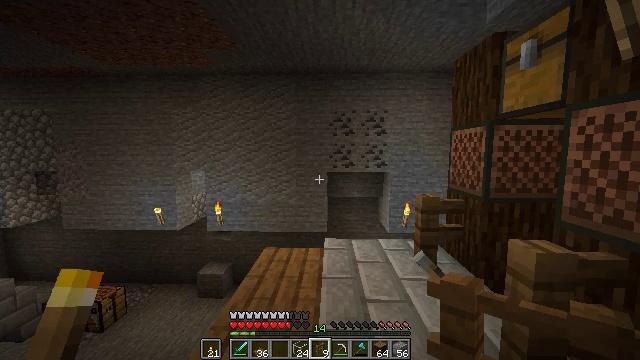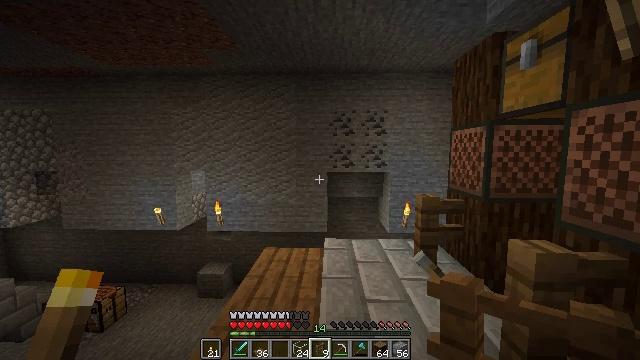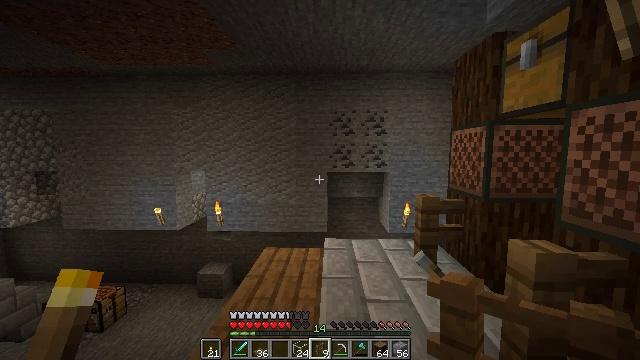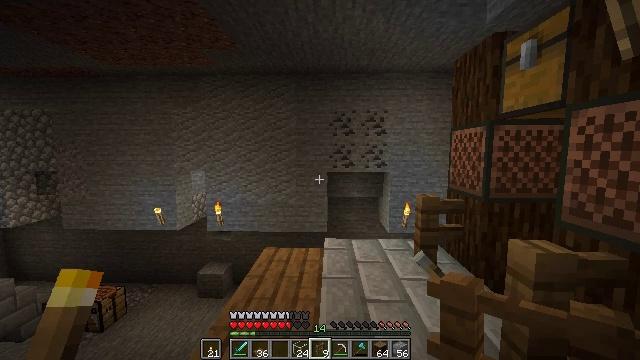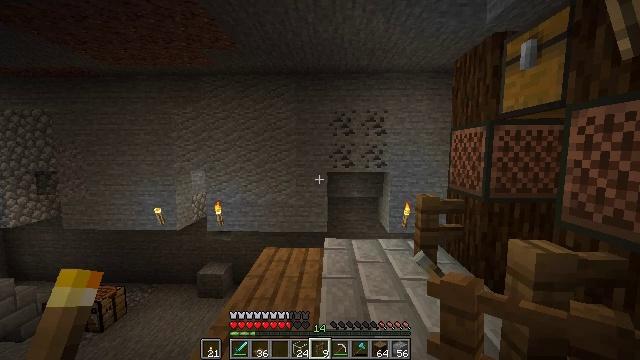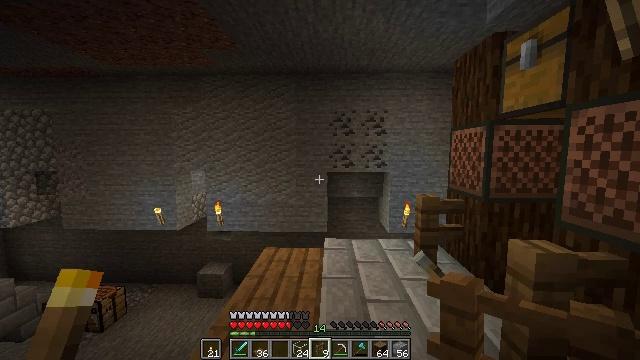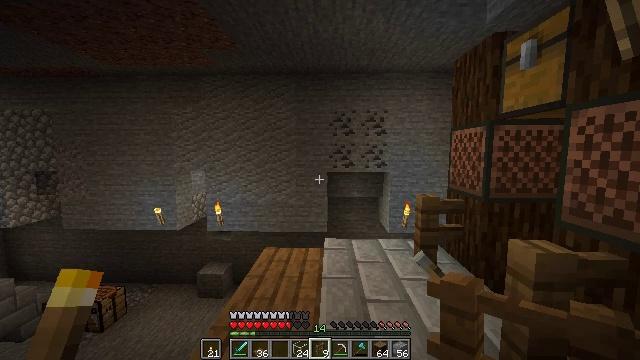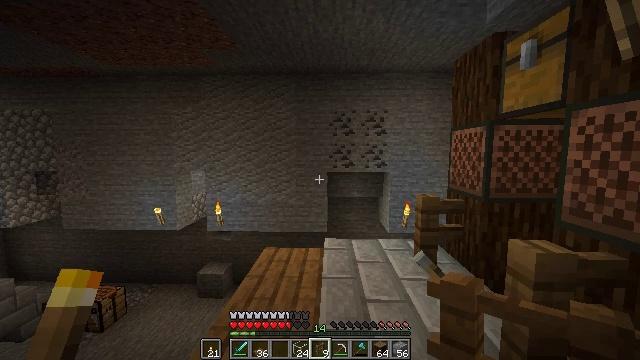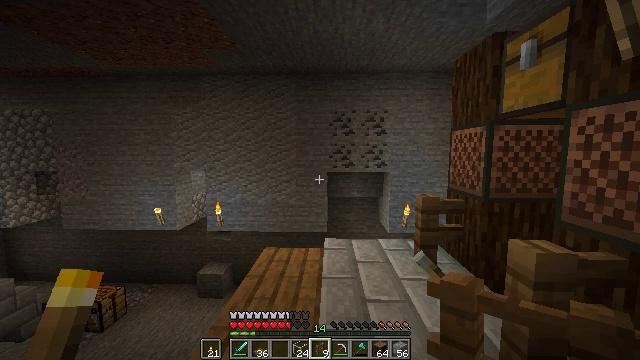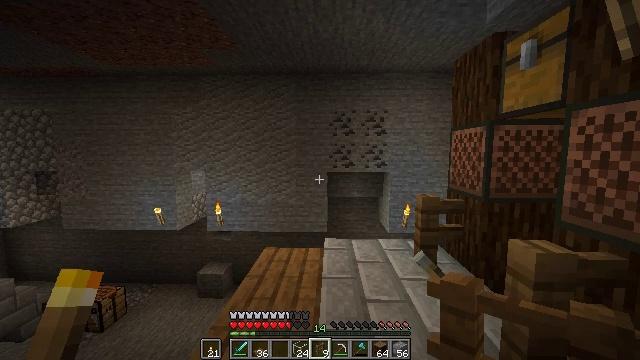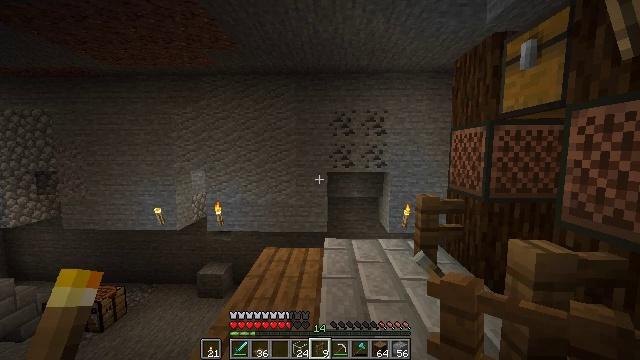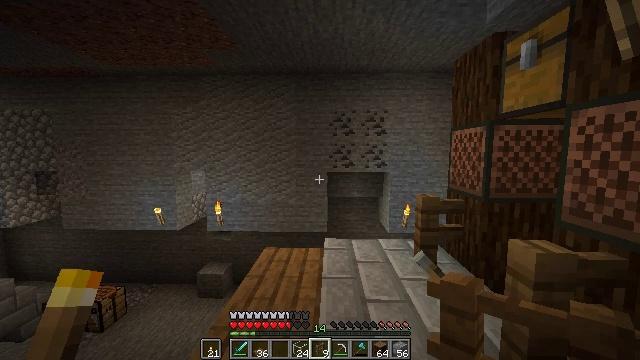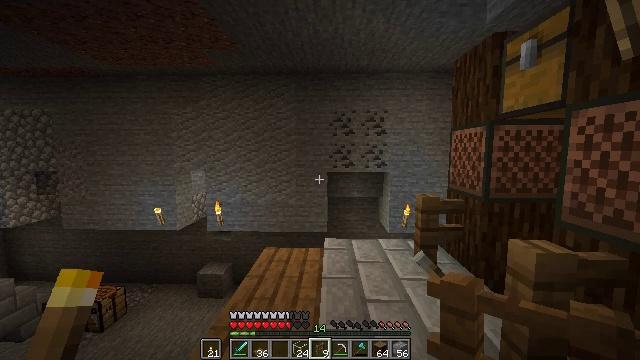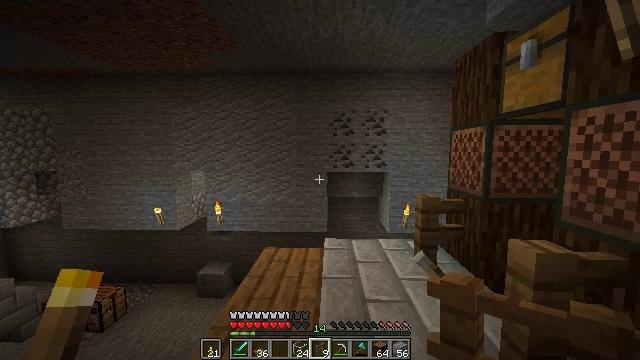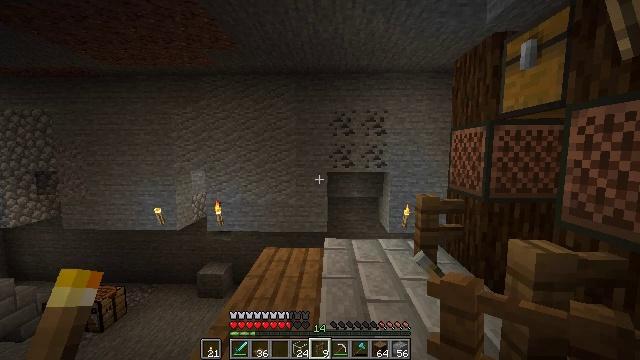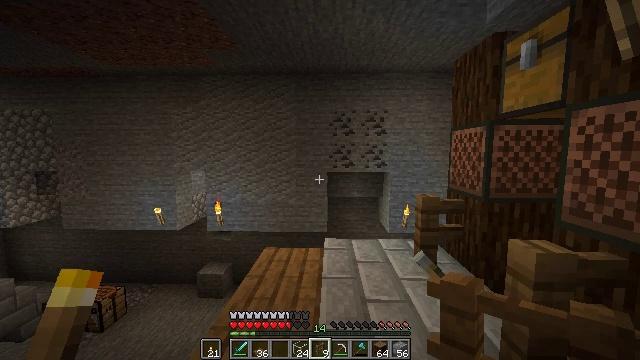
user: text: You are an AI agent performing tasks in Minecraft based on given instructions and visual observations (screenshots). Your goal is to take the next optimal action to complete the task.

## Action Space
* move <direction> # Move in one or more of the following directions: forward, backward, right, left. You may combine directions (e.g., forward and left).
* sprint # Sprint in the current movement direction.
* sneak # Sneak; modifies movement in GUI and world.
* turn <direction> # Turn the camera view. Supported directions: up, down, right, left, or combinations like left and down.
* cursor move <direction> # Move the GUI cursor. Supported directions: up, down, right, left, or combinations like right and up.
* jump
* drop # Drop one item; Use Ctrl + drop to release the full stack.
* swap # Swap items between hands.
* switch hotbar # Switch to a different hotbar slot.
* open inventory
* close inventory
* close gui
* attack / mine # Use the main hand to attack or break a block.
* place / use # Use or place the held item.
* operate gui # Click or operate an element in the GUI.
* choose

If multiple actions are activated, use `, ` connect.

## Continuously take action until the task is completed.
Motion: motion action
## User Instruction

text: Open a crafting table to craft spruce stairs.
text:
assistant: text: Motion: no_op
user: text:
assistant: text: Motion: no_op
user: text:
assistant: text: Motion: no_op
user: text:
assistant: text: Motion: no_op
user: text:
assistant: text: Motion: no_op
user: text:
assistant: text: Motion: no_op
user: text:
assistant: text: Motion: no_op
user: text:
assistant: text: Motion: no_op
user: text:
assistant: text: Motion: no_op
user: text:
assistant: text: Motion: no_op
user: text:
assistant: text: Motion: no_op
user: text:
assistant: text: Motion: no_op
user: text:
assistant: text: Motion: no_op
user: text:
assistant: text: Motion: no_op
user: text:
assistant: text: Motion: no_op
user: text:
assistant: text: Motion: no_op
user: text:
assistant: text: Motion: no_op
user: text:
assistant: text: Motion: no_op
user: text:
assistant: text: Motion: no_op
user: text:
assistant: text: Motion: no_op
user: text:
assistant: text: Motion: no_op
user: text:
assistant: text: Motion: no_op
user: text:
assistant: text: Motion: no_op
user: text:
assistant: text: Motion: no_op
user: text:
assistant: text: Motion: no_op
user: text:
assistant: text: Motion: no_op
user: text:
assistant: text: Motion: no_op
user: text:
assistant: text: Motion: no_op
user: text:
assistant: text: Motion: no_op
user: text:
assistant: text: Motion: no_op